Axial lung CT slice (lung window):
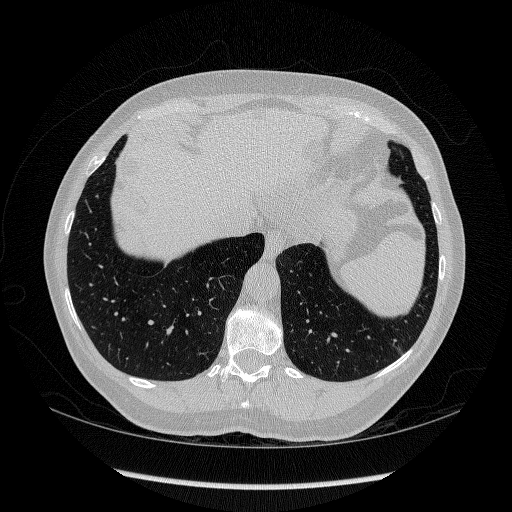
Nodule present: no